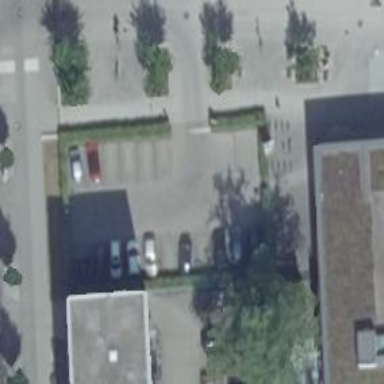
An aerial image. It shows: Parking area with grass paver surface.